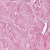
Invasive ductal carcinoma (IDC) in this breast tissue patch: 0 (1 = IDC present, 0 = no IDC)